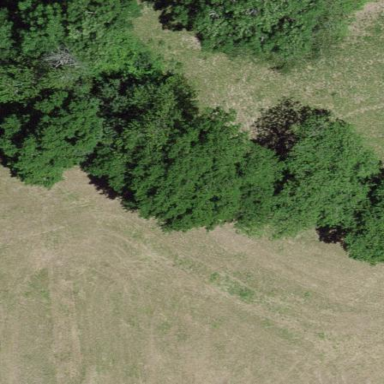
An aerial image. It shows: Forest area.